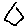
Label: hexagon